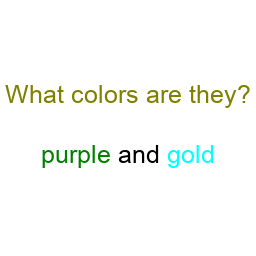
Color: green, cyan
Color name shown: purple, gold
Background color: white
Question text color: olive